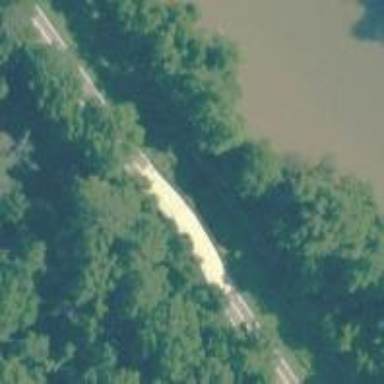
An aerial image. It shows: Bridge supported by abutments.